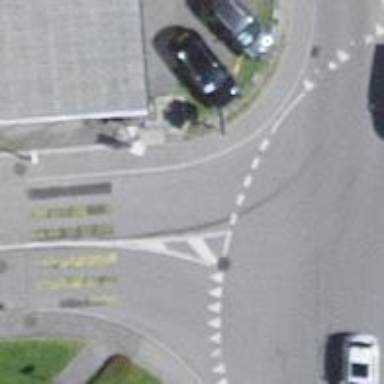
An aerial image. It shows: Asphalt sidewalk along the footway.